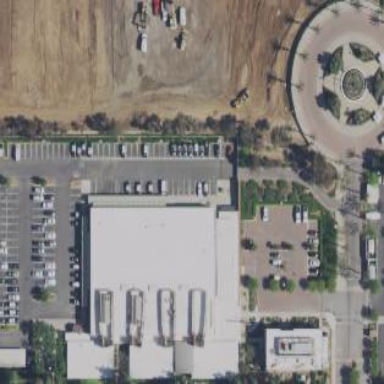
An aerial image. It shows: Police building.